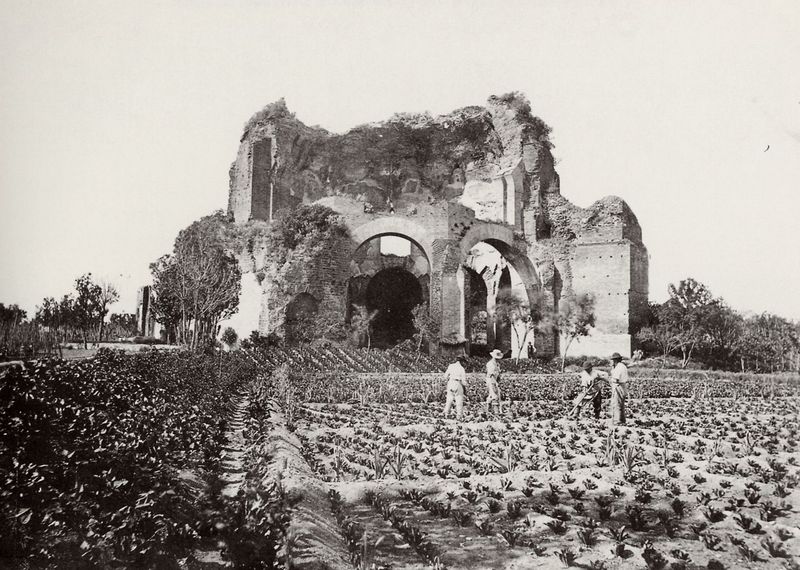
Titel: Ruine des sogenannten Tempels der Minerva Medica
Künstler: Altobelli
Standort: Rom
Institution: Sammlung Ciantarani
Schlagwörter: akt, baum, blätter, dunkel, gestein, himmel, laub, mann, schatten, weiß, bäume, landschaft, menschen, äste, fenster, frankreich, grau, hell, hut, hüte, licht, männer, pfeiler, schwarz, straße, säulen, vordergrund, blick, gebäude, gras, haus, schloss, weg, leute, alt, bart, hose, jacke, wand, architektur, stehen, stein, steine, weit, niederlande, baumstamm, ebene, feld, felder, horizont, natur, strauch, zweige, busch, büsche, gebüsch, kirche, sonne, land, haare, innen, pflanze, pflanzen, wald, alltag, arbeit, bauern, rund, stock, turm, gemüse, ranken, deutschland, sommer, bogen, perspektive, acker, ernte, mittag, fels, leer, mauer, steinmauer, wolkenlos, idylle, amerika, besucher, sepia, arbeiter, rundbogen, kuppel, romantik, krieg, zerstörung, wein, nah, exotik, grass, bauer, tor, anbau, foto, fotografie, photographie, bögen, vier, außen, reste, ruine, antike, burg, kloster, torbogen, mauerwerk, feldarbeiter, groß, schwarz weiss, wei0, reihe, ruinen, rom, photo, reihen, fragment, kaputt, bewachsen, efeu, quader, ländlich, mauern, salat, rundbögen, struktur, romanik, beet, beete, gärtner, hain, landwirtschaft, plantage, zerstört, graben, licht schatten, tempel, icht, räuber, beil, fotographie, landarbeit, bepflanzung, pavillion, mausoleum, schaufel, spaten, fotografi, grabmal, basilika, historisch, bauwerk, bewuchs, zentralbau, romanisch, überwuchert, torbögen, ordnung, rundbau, archäologie, therme, geordnet, schawarz, furche, geräte, römisches reich, farm, osteuropa, wuchs, antiken, felf, aussaat, ackern, anbei, anstechen, autun, bolivien, drausse, dürre landschaft, feldfrüchte, gallo romain, jäten, kultivation, kuppellos, minerva medica, pflanzer, schösslinge, thermes, tholos, harken, anpflanzen, bäumne, farmer, runbögen, runbogen, himmel#, baudenkmal, agrartechnik, foito, engestürzt